Question: I am trying to create an automated process that will clean user data on every login to a laptop. The main parts are finished and I am in the polishing phase. I have two batch files run on startup that cleans user data from the profile being logged into and they both work. My issue comes with the the cmd window that appears behind my dialogue box (See picture).

Researching how to get this cmd box to be invisible lead me to VBS. I did find a solution for that, but now the dialogue box does not show at all. I believe it is probably because the VBS script is making all windows prompts invisible.
Bottom line is, how can I get my dialogue box to appear without the CMD window opening with it?
The VBScript is currently running under the common startup folder here:
C:\ProgramData\Microsoft\Windows\Start Menu\Programs\StartUp
'''
@echo off
::Set color of script
color 0a
::Title
title Loaner data wipe
set userpreserve="Administrator,All Users,Default,Public,barfiej"
::All files and folders within the parent folders below will be deleted.
c:
del /S /F/ Q "C:\Users\%USERNAME%\AppData\Local\Microsoft\Outlook\*"
del /S /F/ Q "C:\Users\%USERNAME%\Contacts\*"
del /S /F/ Q "C:\Users\%USERNAME%\Desktop\*"
del /S /F/ Q "C:\Users\%USERNAME%\Documents\*"
del /S /F/ Q "C:\Users\%USERNAME%\Downloads\*"
del /S /F/ Q "C:\Users\%USERNAME%\Favorites\*"
del /S /F/ Q "C:\Users\%USERNAME%\Links\*"
del /S /F/ Q "C:\Users\%USERNAME%\Music\*"
del /S /F/ Q "C:\Users\%USERNAME%\OneDrive\*"
del /S /F/ Q "C:\Users\%USERNAME%\OneDrive - Six Continents Hotels, Inc\*"
del /S /F/ Q "C:\Users\%USERNAME%\Pictures\*"
del /S /F/ Q "C:\Users\%USERNAME%\Saved Games\*"
del /S /F/ Q "C:\Users\%USERNAME%\Searches\*"
del /S /F/ Q "C:\Users\%USERNAME%\Videos\*"
::Clear credential manager
For /F "tokens=1,2 delims= " %G in ('cmdkey /list ^| findstr Target') do cmdkey /delete %H
'''
'''
powershell -Command "Add-Type -AssemblyName System.Windows.Forms; C:\ProgramData\LoanerBatchFile\dialogue_box.ps1;"
'''
'''
Add-Type -AssemblyName System.Windows.Forms
[System.windows.forms.messagebox]::show("Welcome to your loaner computer.
'nPlease keep the follow the following instructions while using the loaner laptop.
'n- Save all documents to OneDrive. Data is set to be removed from the user profile at each logoff
'n- Use Webmail
'n- Please keep the computer clean
'n- Be sure to return loaner when picking up your computer");
'''
'''
Set WshShell = CreateObject("WScript.Shell")
WshShell.Run chr(34) & "C:\ProgramData\LoanerBatchFile\UserDataDeletion.bat" & Chr(34), 0
WshShell.Run chr(34) & objShell.Run("C:\ProgramData\LoanerBatchFile\dialogue.bat") & Chr(34), 0
Set WshShell = Nothing
'''
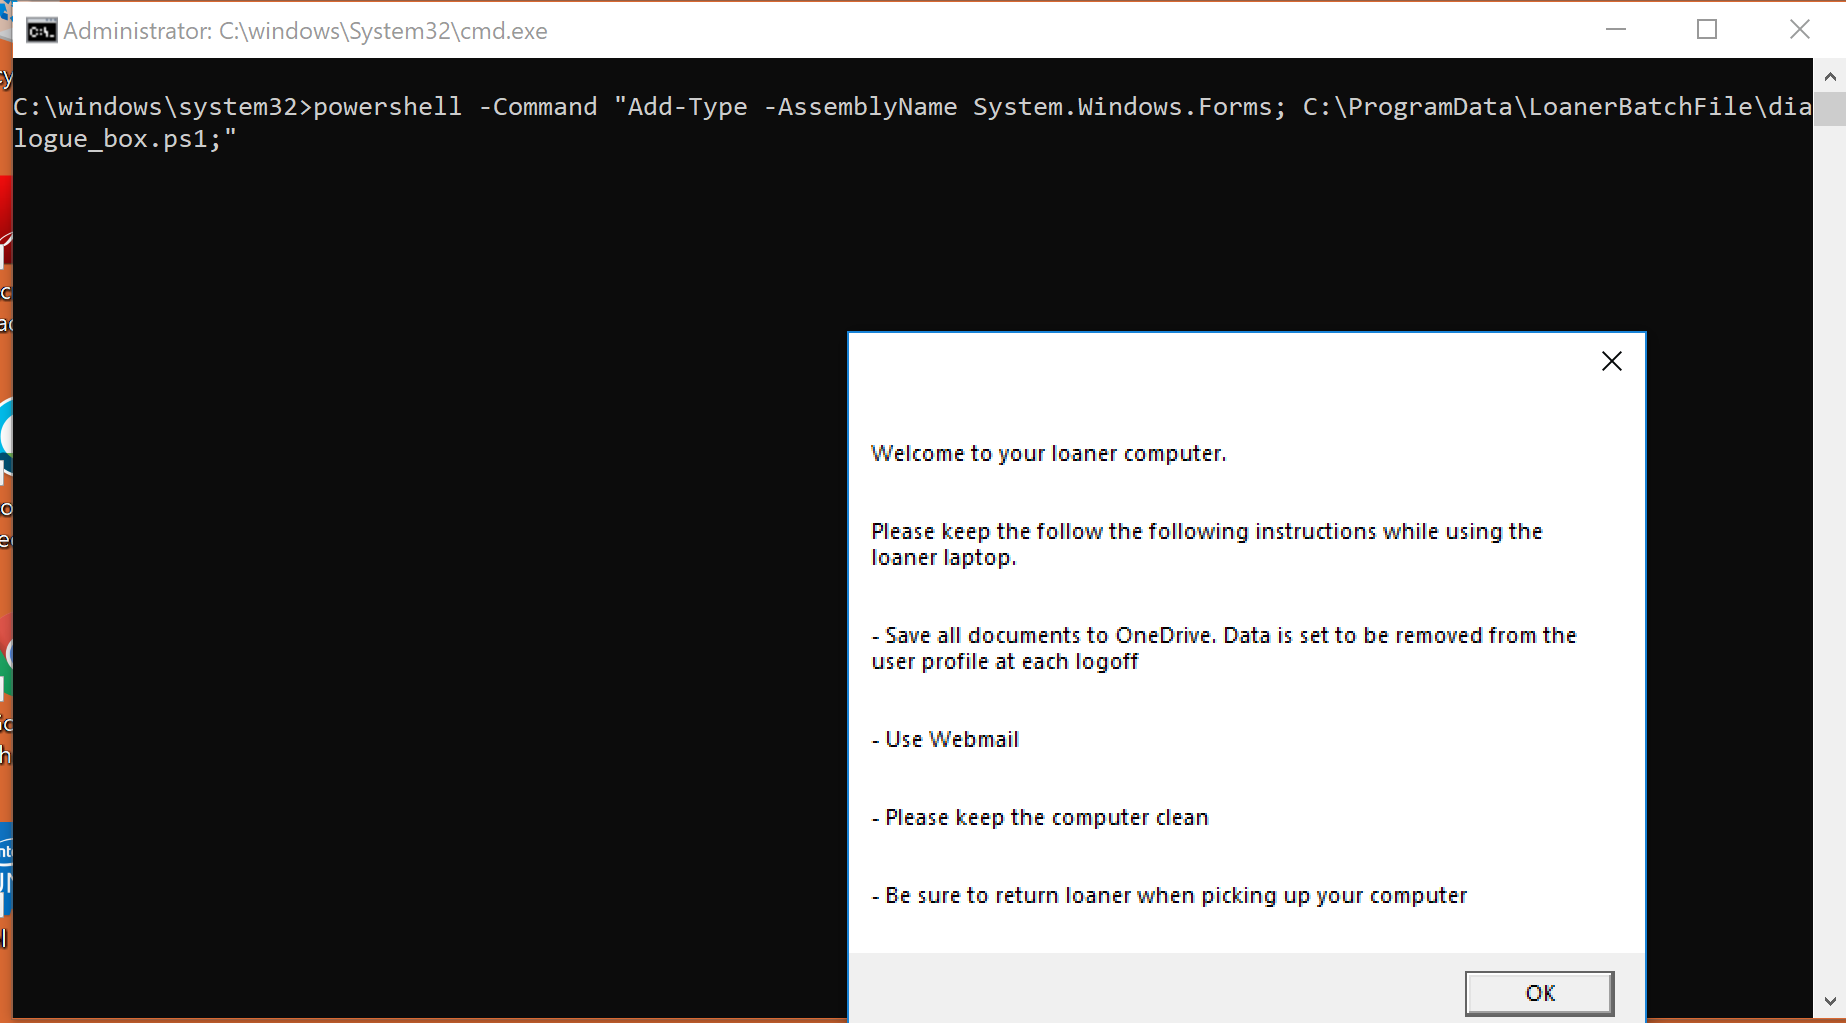
Answer: You can try the alternative way:
'''
$wsh = New-Object -ComObject Wscript.Shell
[Void]$wsh.PopUp("Message content here")
'''